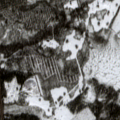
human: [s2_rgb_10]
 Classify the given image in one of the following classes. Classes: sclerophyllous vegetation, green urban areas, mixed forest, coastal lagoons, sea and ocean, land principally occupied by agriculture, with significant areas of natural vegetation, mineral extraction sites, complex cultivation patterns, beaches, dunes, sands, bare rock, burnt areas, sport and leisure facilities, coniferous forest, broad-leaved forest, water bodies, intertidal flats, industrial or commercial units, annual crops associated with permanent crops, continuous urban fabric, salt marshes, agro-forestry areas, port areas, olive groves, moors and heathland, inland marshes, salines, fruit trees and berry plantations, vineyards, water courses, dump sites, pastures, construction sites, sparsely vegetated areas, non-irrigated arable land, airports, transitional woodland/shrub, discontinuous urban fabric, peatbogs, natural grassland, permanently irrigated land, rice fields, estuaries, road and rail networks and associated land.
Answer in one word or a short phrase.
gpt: mixed forest, transitional woodland/shrub, peatbogs